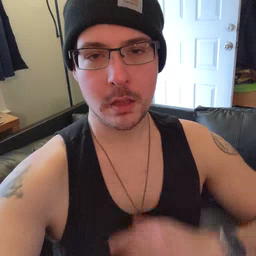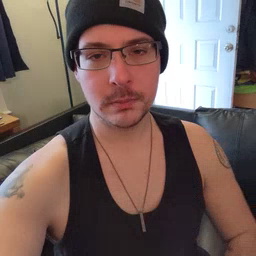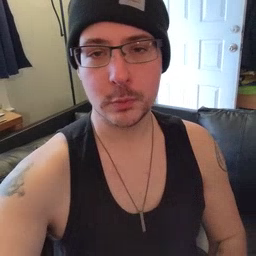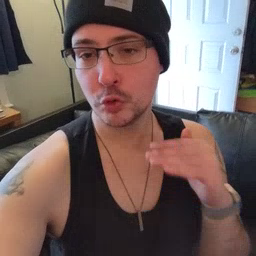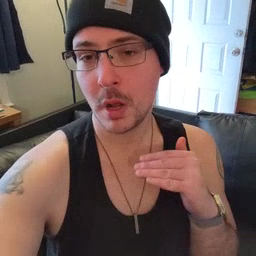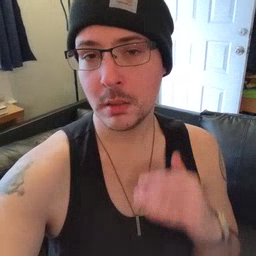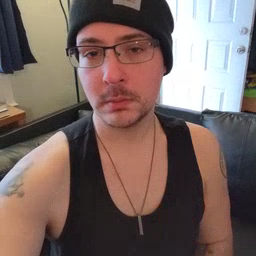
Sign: child